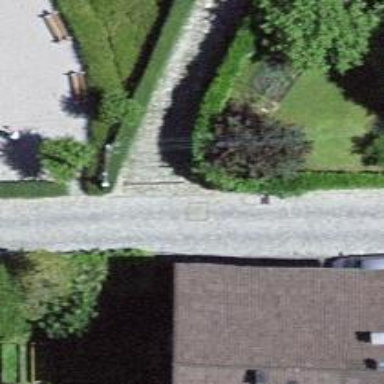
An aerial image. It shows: Residential road with sett surface.